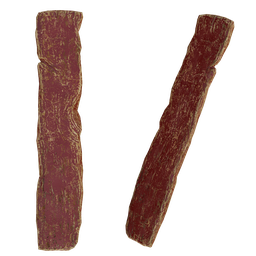
Label: architecture